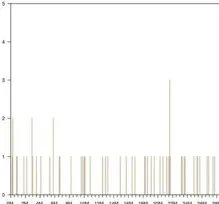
Confirmation of talaromyces marneffei specific amplification from plasma by next-generation sequencing. (A) shows the reads mapped to talaromyces marneffei derived from NGS data. A total of 248 reads mapped to talaromyces marneffei in the reference database which contains about 8000 pathogen genomes, and got a total coverage of 0.0085% respectively.
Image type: chart (chart)